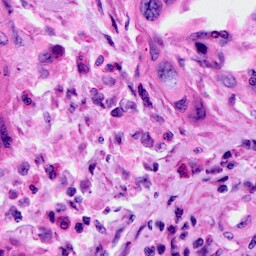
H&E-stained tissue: Cervix